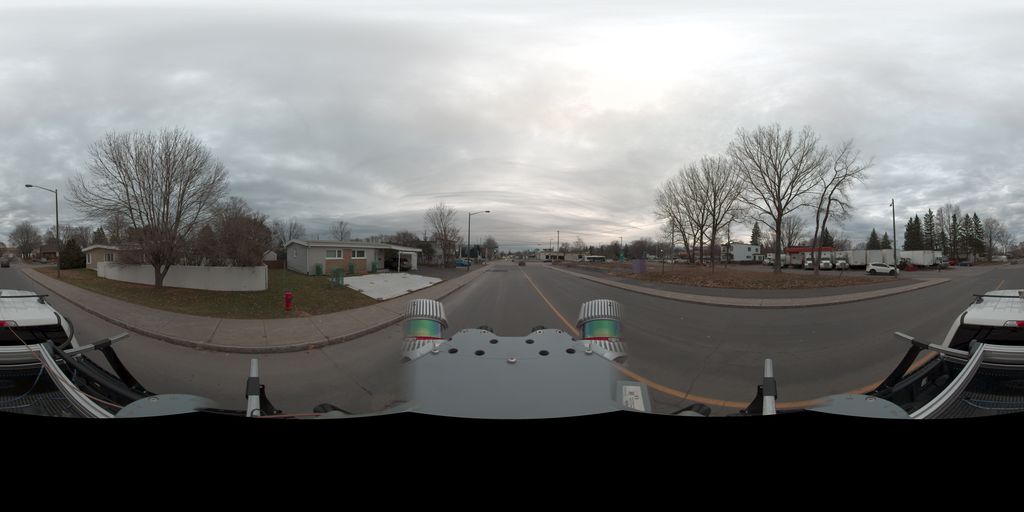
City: quebec_city